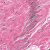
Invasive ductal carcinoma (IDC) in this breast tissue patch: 0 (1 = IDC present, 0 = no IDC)